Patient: sex M, age 54
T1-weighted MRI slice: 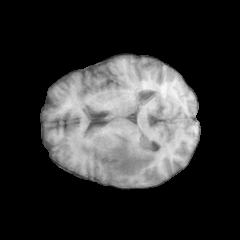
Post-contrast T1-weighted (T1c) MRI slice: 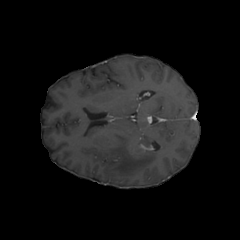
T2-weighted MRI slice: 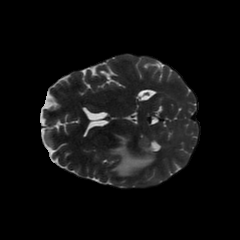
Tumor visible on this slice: yes
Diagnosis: Glioblastoma, IDH-wildtype
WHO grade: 4